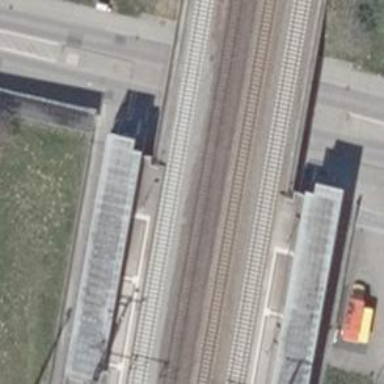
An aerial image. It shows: Platform edge at railway station.